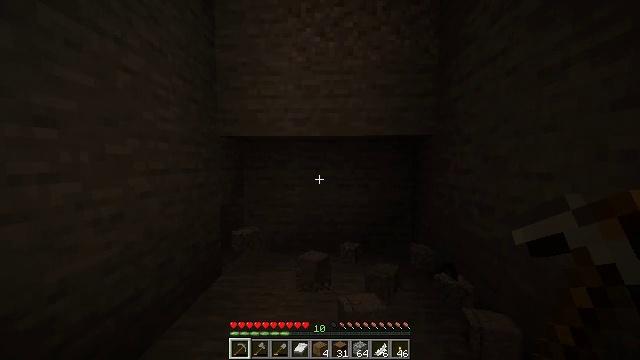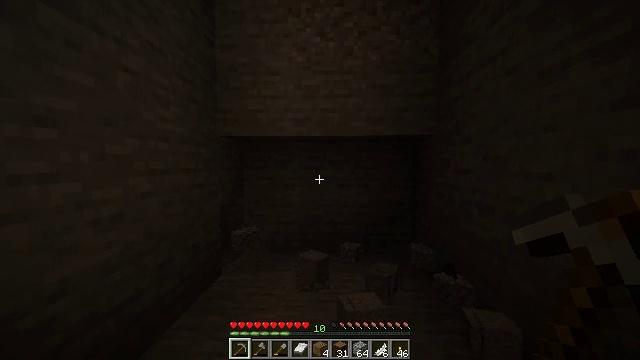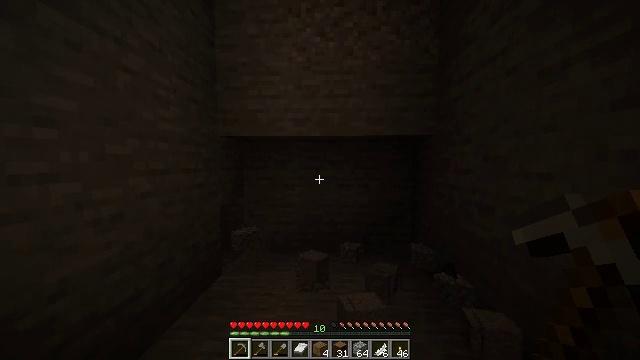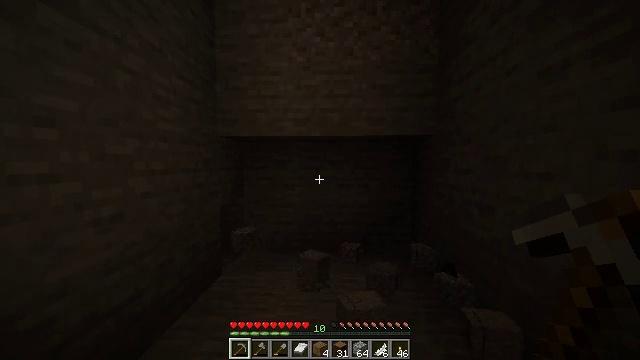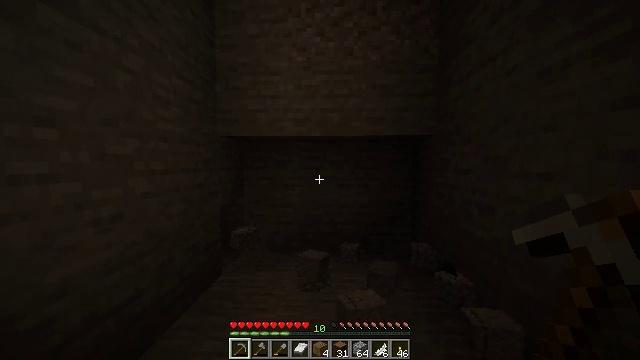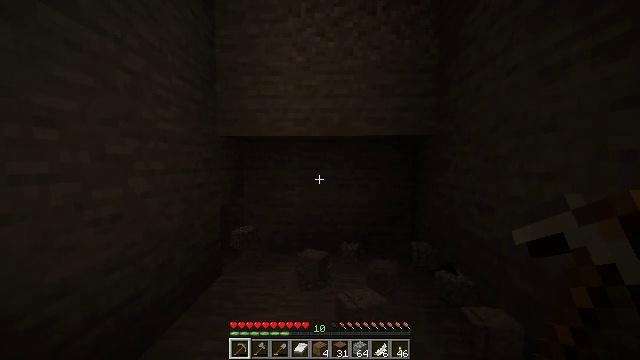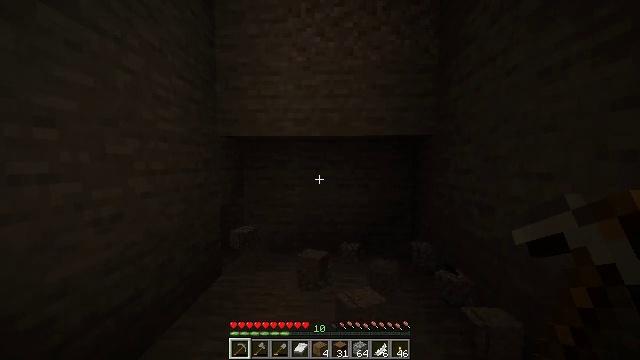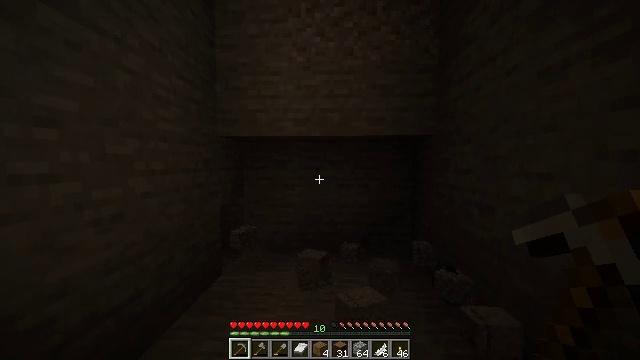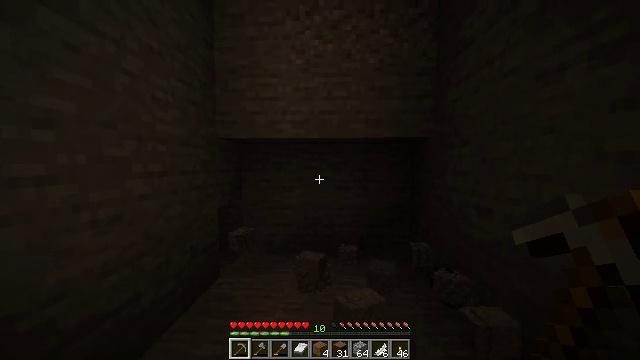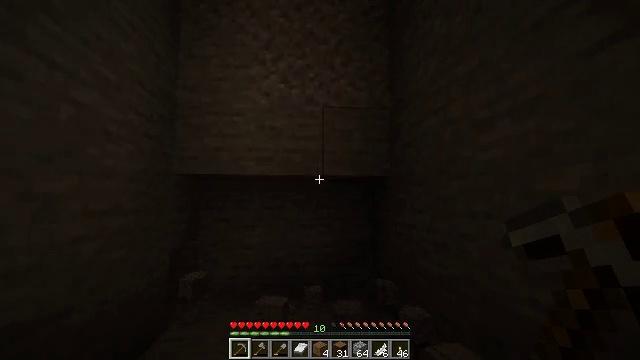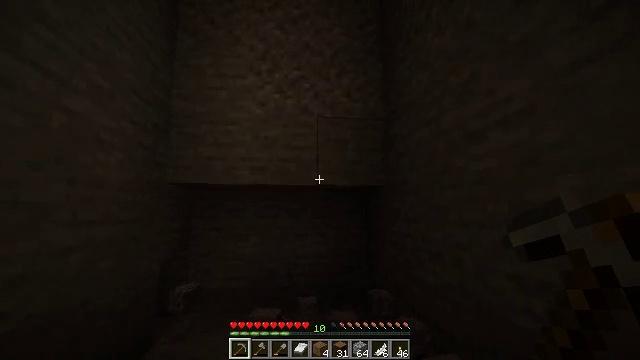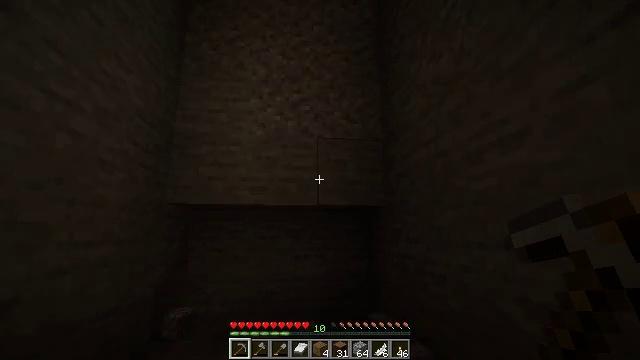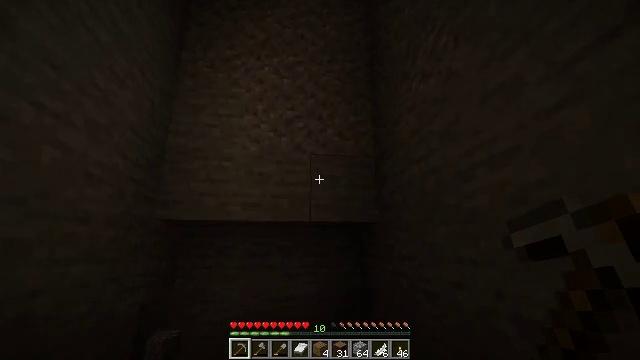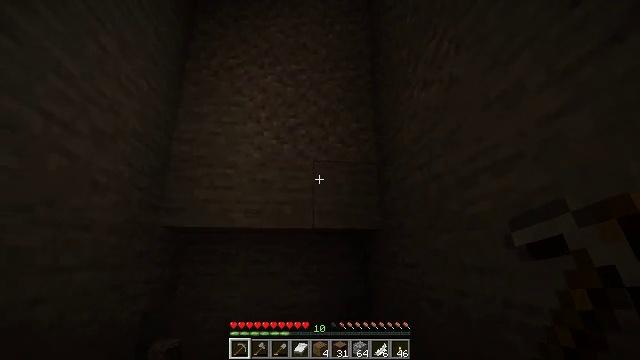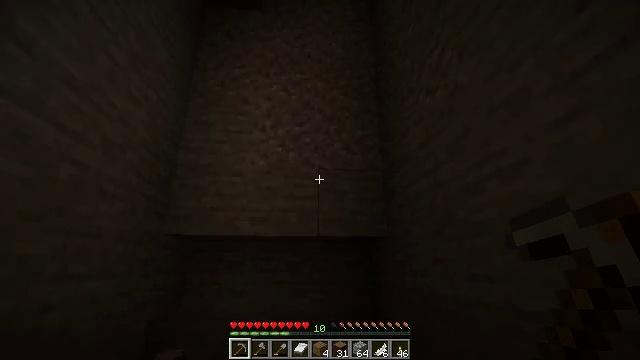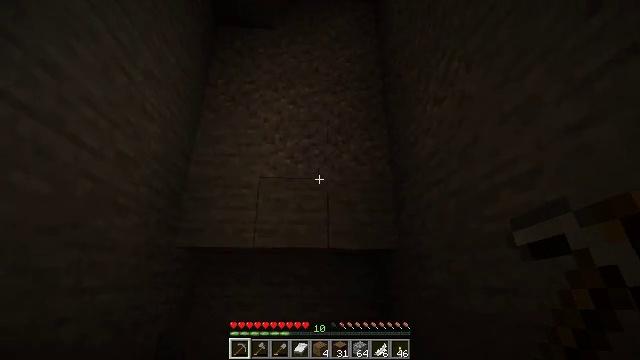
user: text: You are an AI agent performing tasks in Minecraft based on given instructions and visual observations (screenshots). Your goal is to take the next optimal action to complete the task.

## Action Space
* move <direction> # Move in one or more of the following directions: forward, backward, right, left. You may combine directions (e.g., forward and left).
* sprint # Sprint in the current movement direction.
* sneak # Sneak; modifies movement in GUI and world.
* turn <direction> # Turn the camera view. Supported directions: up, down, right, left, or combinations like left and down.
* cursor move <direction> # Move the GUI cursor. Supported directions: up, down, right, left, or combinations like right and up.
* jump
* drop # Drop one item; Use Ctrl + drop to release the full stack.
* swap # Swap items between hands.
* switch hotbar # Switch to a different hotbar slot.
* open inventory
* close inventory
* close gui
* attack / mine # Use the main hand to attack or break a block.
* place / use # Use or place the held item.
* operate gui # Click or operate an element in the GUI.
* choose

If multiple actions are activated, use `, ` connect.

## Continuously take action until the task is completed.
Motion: motion action
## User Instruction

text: Break the gravel block.
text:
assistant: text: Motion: no_op
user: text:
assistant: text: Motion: no_op
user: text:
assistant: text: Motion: no_op
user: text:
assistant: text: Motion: no_op
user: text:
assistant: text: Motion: no_op
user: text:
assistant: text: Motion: no_op
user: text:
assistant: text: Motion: no_op
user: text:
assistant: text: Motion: no_op
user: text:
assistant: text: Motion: turn right and up
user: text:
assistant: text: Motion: turn right and up
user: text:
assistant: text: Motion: turn up
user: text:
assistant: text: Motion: turn right and up
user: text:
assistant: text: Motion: turn up
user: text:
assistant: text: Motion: turn left and up
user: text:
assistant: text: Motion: turn left and up
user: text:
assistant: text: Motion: turn left and up
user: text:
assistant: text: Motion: turn left and up
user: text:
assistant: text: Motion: no_op
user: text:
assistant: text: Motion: no_op
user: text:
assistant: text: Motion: no_op
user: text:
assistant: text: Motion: turn right and up
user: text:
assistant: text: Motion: turn up
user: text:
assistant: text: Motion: no_op
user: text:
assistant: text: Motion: no_op
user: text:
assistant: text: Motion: no_op
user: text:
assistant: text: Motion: no_op
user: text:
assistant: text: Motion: no_op
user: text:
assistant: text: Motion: no_op
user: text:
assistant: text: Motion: no_op
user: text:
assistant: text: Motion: no_op